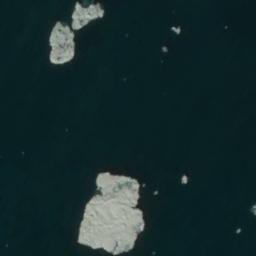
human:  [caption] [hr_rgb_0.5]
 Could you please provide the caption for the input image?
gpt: There are different shapes of sea ice .

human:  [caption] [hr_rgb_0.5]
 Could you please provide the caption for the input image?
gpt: Two or three ice cubes of various sizes and the surrounding small pieces of ice sparsely float on the deep blue sea .

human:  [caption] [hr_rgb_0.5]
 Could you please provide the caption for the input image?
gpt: Several pieces of sea ice of different sizes float in the deep blue sea .

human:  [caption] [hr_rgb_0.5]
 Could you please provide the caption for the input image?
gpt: There are many ice on the deep green sea .

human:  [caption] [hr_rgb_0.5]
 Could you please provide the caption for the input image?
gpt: There are three pieces of sea ice .